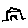
Label: house